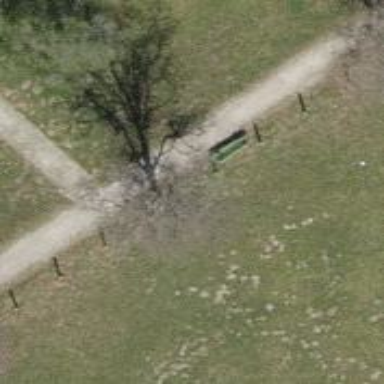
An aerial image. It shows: Bench for seating.